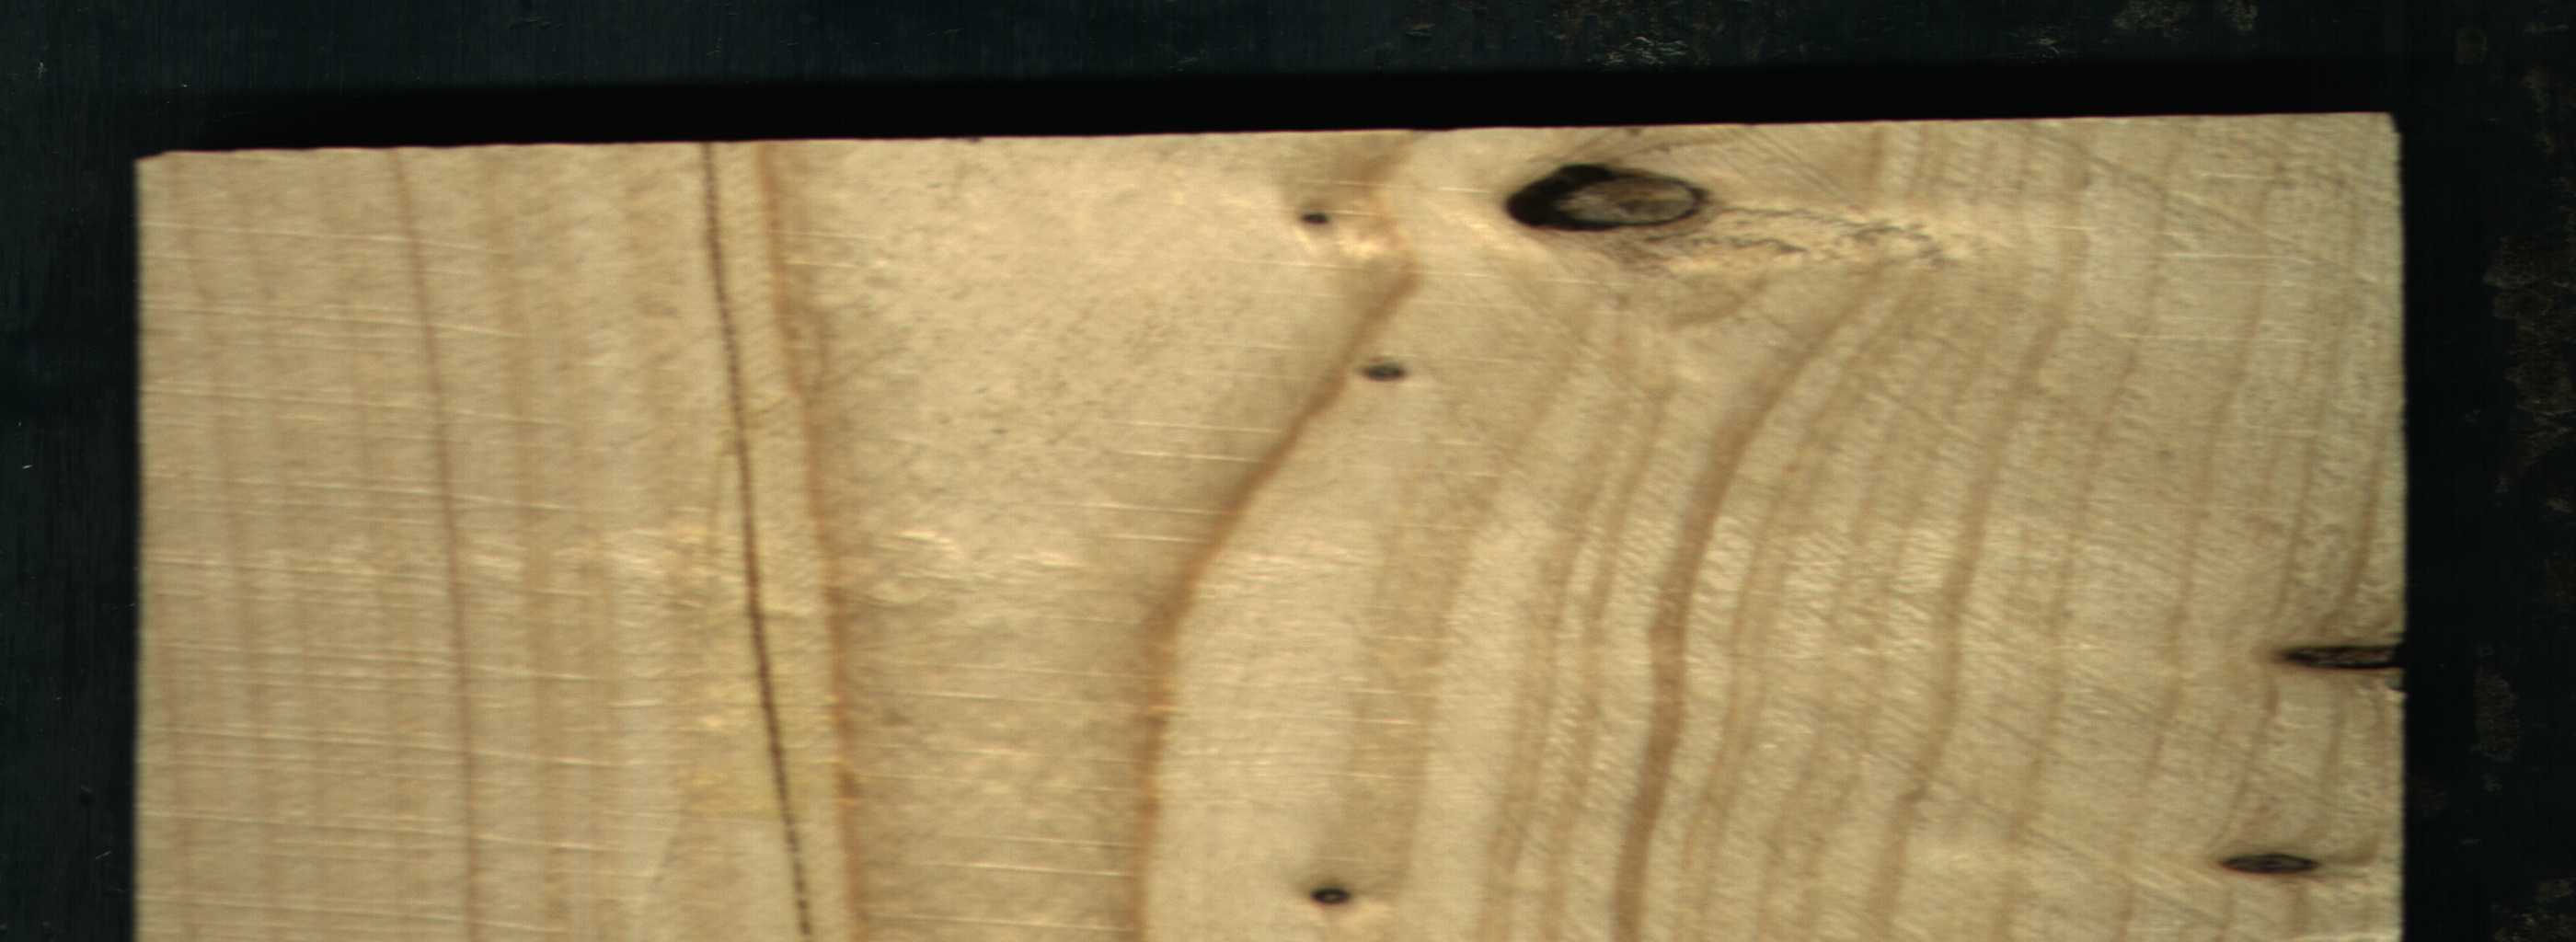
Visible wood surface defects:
resin
Dead_Knot
Dead_Knot
Dead_Knot
Dead_Knot
Dead_Knot
Dead_Knot